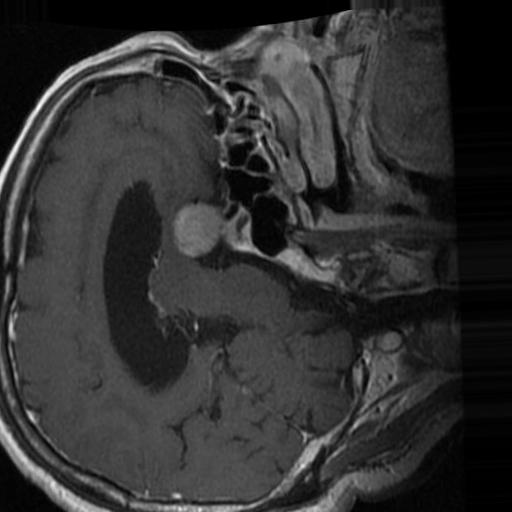
Label: brain_tumor